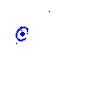
Particle: kaon